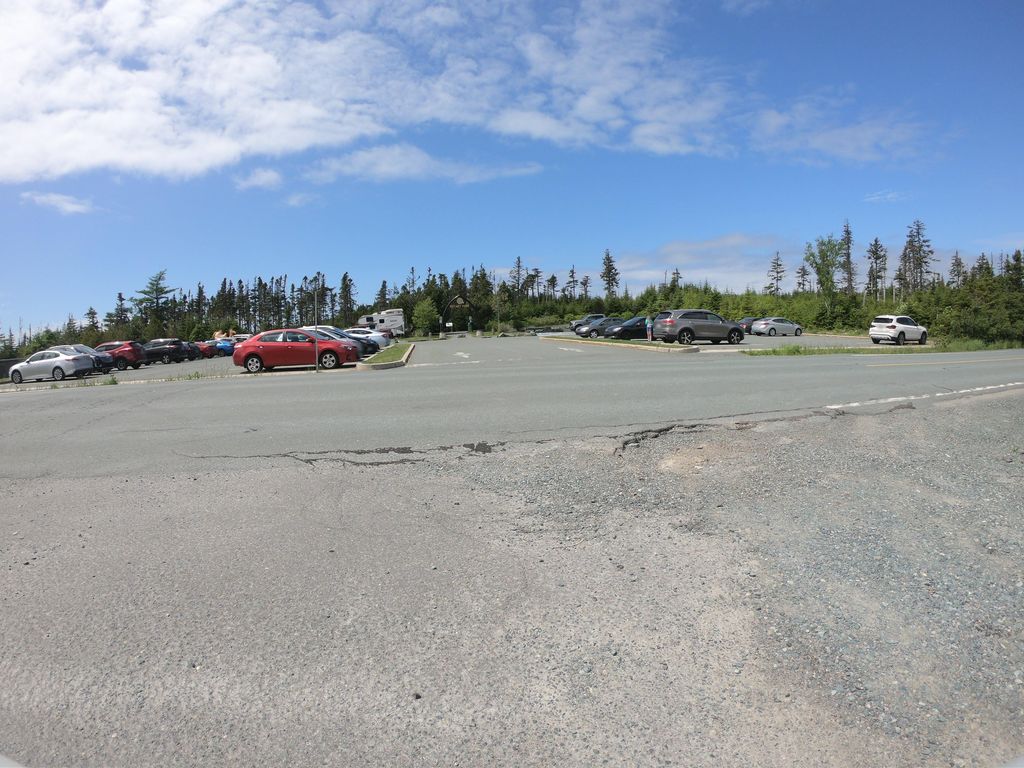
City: st_johns